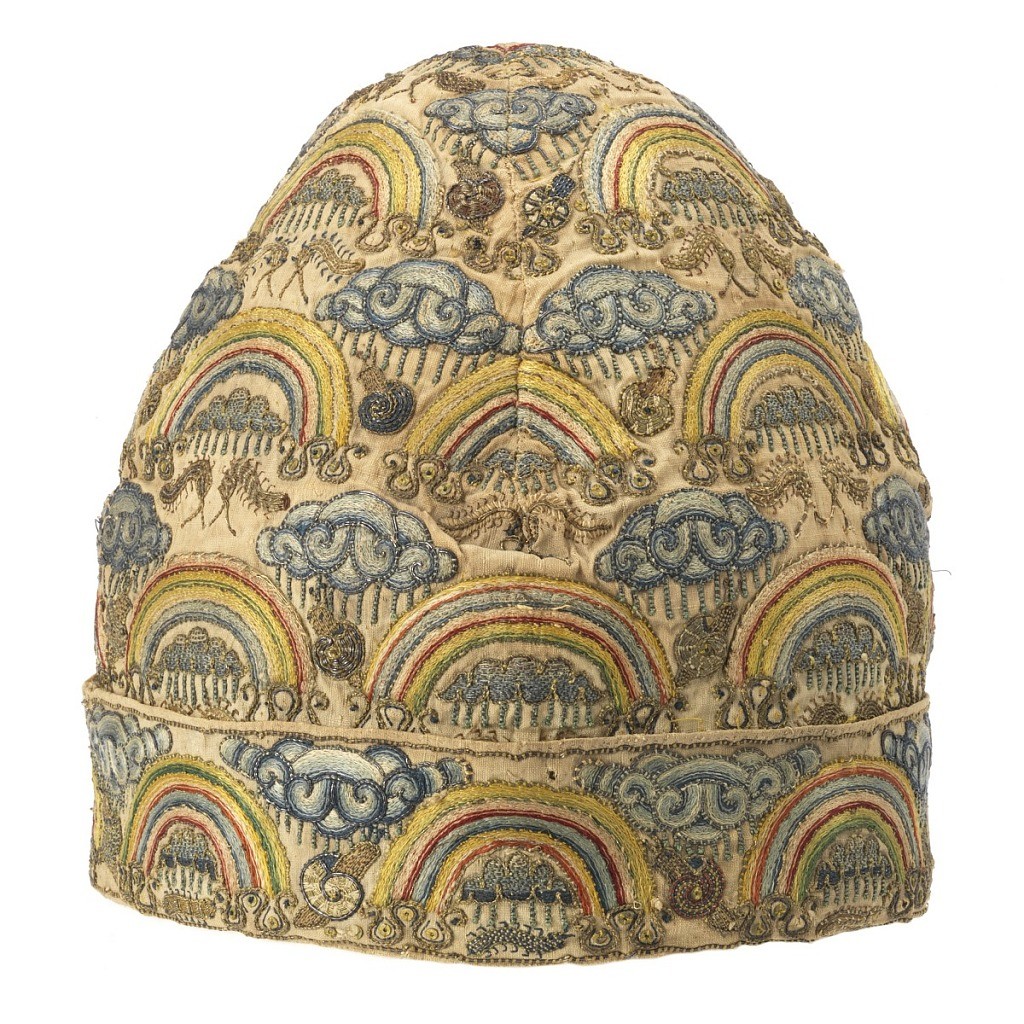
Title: Man's cap
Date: late 16th century
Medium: silk and metallic embroidery on linen foundation, metal spangles Technique: appliqued and embroidered in split, back and couching stitches on plain weave foundation; Label: linen embroidered with silk, metallic yarns and spangles in split, back and couching stitches
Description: A man's cap with turned up cuff, of off-white linen embroidered in a pattern of rainbows arching over clouds with rain falling, with snails and caterpillars interspersed. In blue, green, yellow, red and pink silks and silver metallic yarns.